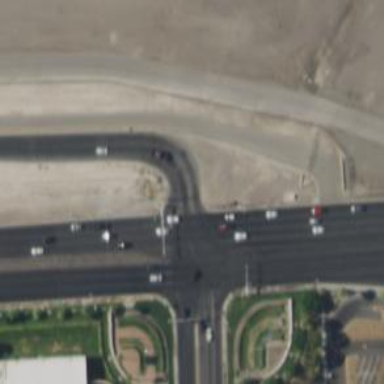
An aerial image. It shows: Solid stop line on the road.